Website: walmart
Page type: customer-info-address
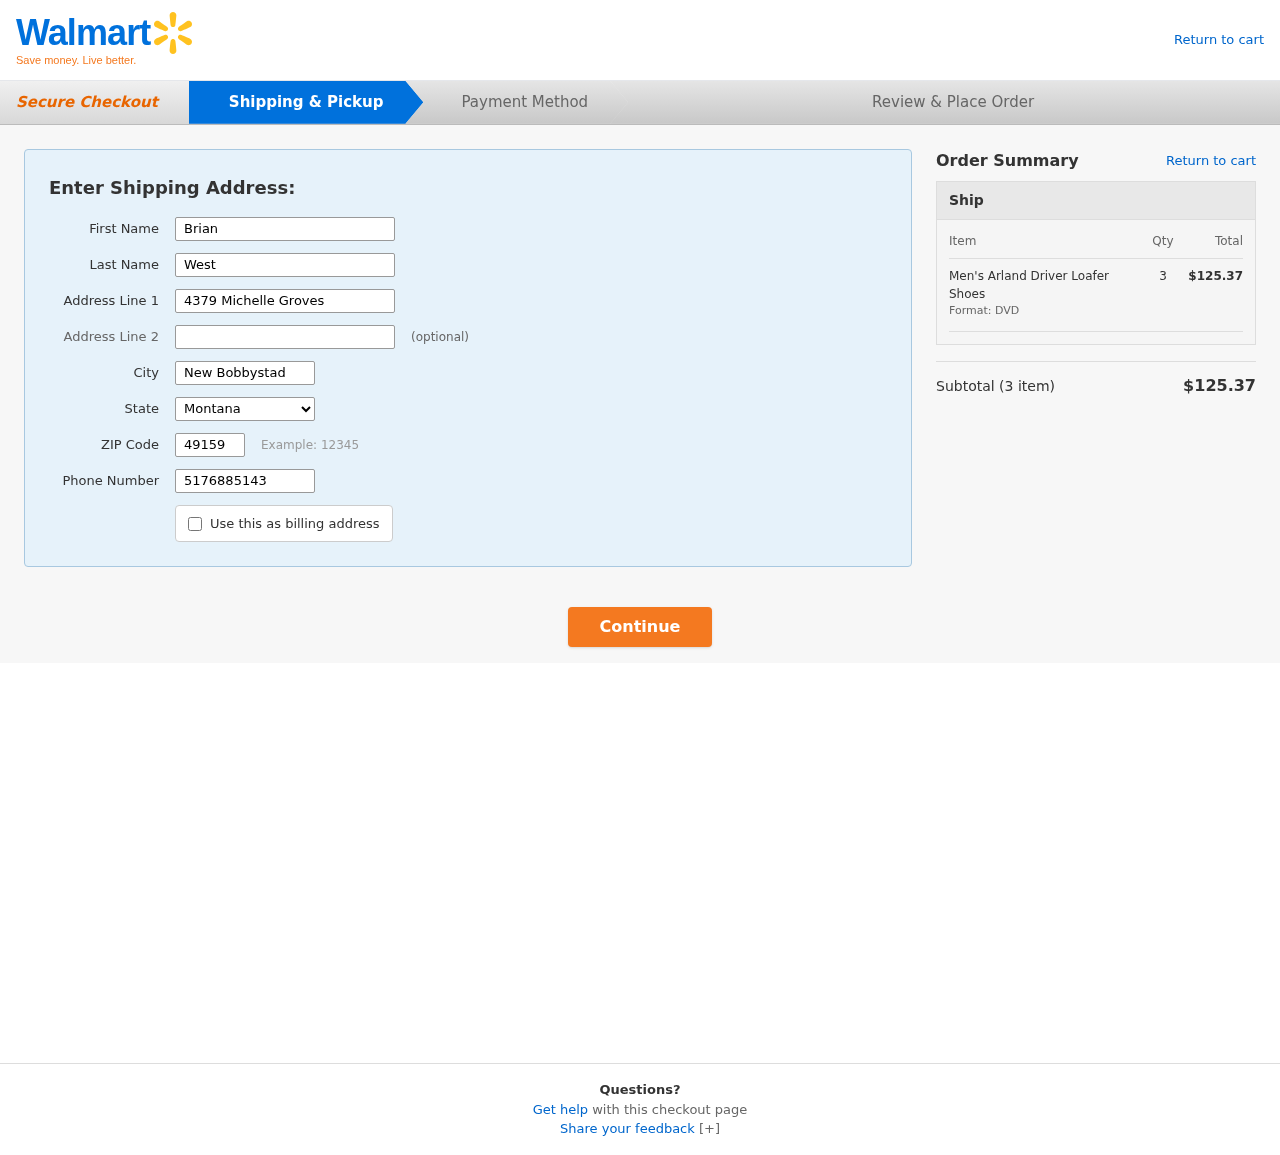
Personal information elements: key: PII_CITY
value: New Bobbystad
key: PII_FIRSTNAME
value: Brian
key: PII_LASTNAME
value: West
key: PII_PHONE
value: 5176885143
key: PII_POSTCODE
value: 49159
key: PII_STATE
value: Montana
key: PII_STREET
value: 4379 Michelle Groves
Product elements: key: PRODUCT1_NAME
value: Men's Arland Driver Loafer Shoes
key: PRODUCT1_QUANTITY
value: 3
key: PRODUCT1_LINE_TOTAL
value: $125.37
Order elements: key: ORDER_NUM_ITEMS
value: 3
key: ORDER_SUBTOTAL
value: $125.37